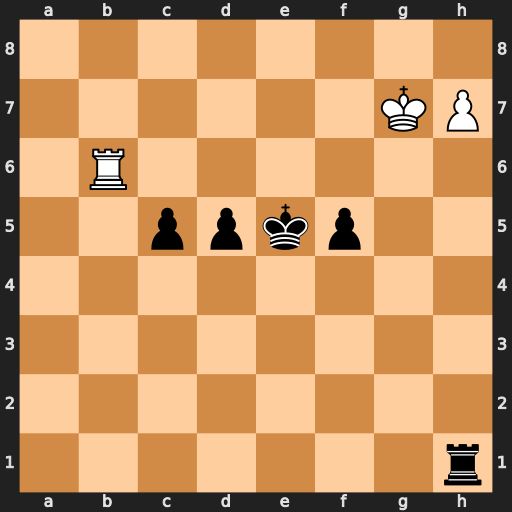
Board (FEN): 8/6KP/1R6/2ppkp2/8/8/8/7r
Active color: w
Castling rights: -
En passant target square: -
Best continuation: Rh6 Rxh6 Kxh6